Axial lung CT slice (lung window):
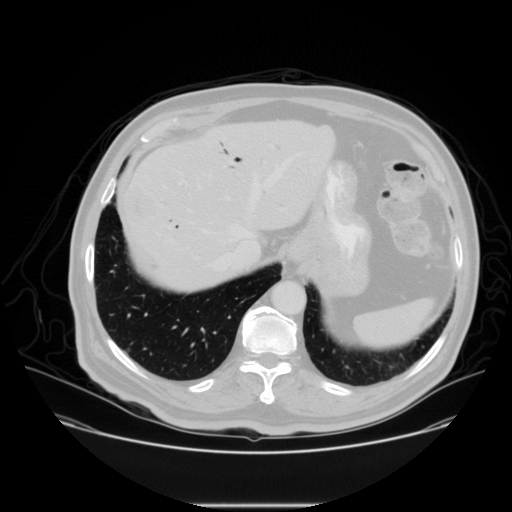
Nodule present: no